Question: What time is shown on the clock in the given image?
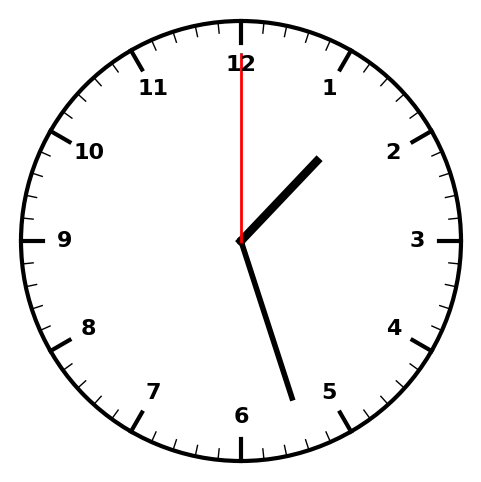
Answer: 01:27:00